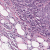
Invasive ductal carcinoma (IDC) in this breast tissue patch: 1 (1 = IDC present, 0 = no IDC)